Brain MRI, t1w sequence, axial 2D slice.
Patient: age 35, sex F, weight 95 kg, height 1.95 m
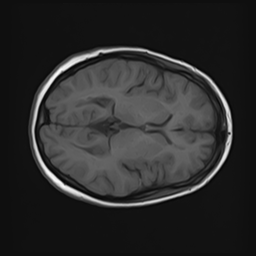